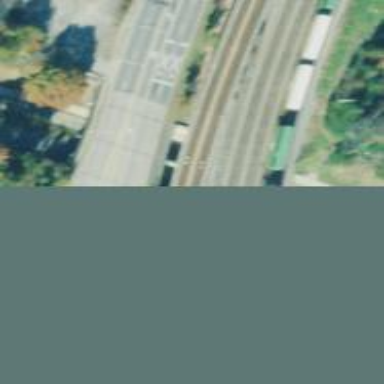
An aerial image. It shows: Railway bridge.